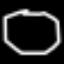
Label: octagon